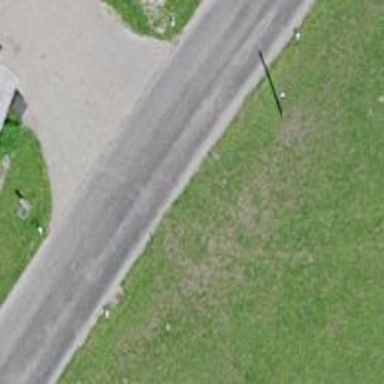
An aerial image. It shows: Road made of pebblestone meant for service vehicles.